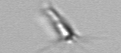
Label: Calciopappus